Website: lowes
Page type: cart
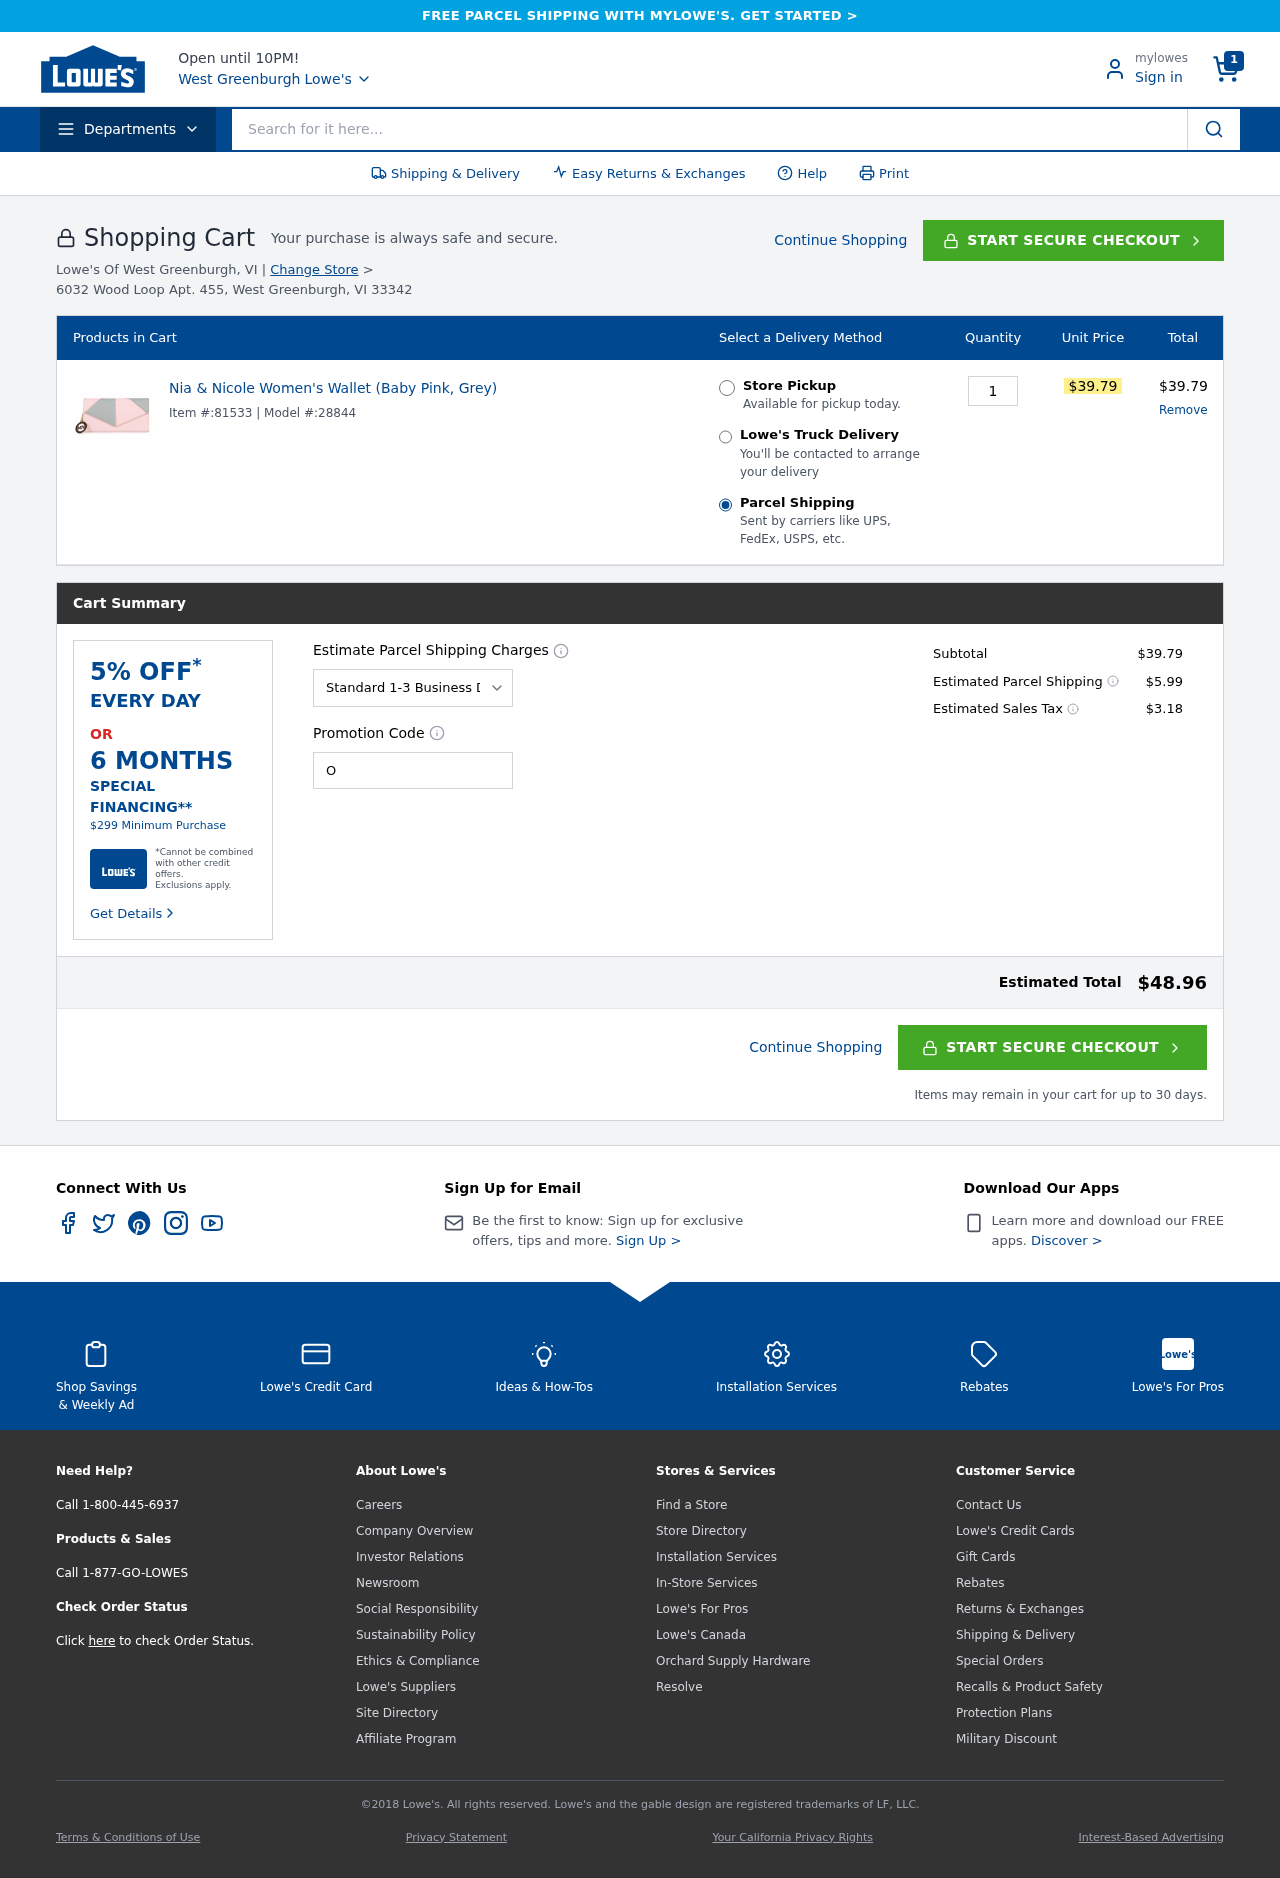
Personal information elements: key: PII_CITY
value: Greenburgh
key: PII_CITY
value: West Greenburgh
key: PII_POSTCODE
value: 33342
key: PII_PROMO_CODE
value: OFF43
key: PII_STREET
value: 6032 Wood Loop Apt. 455
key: PII_STATE_ABBR
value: VI
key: PII_STATE
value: VI
Product elements: key: PRODUCT1_NAME
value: Nia & Nicole Women's Wallet (Baby Pink, Grey)
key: PRODUCT1_PRICE
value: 39.79
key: PRODUCT1_QUANTITY
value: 1
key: PRODUCT1_MODEL
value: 28844
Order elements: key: ORDER_NUM_ITEMS
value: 1
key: ORDER_ITEM_ID
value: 81533
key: ORDER_LINE_TOTAL
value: $39.79
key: ORDER_SUBTOTAL
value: $39.79
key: ORDER_SHIPPING_COST
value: $5.99
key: ORDER_TAX
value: $3.18
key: ORDER_TOTAL
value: $48.96
Search elements: key: HEADER_SEARCH
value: Search for it here...